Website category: phone
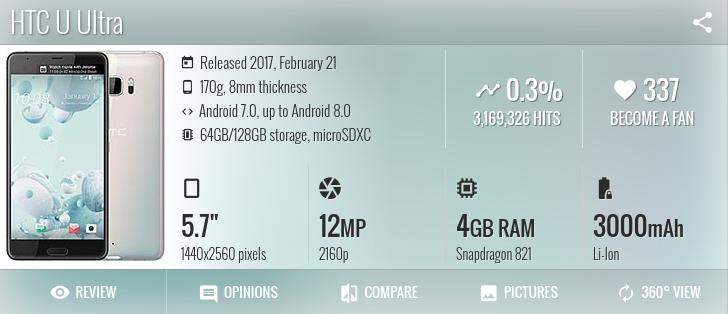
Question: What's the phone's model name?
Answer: HTC U Ultra

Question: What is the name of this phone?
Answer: HTC U Ultra

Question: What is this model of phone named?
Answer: HTC U Ultra

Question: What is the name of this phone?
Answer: HTC U Ultra

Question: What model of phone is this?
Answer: HTC U Ultra

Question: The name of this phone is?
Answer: HTC U Ultra

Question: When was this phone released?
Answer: Released 2017, February 21

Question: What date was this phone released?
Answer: Released 2017, February 21

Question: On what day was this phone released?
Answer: Released 2017, February 21

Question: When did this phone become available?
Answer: Released 2017, February 21

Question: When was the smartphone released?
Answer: Released 2017, February 21

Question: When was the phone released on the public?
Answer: Released 2017, February 21

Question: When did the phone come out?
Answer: Released 2017, February 21

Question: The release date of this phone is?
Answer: Released 2017, February 21

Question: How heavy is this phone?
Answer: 170g

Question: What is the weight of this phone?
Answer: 170g

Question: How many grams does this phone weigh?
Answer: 170g

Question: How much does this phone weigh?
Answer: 170g

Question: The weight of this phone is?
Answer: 170g

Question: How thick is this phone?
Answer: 8mm thickness

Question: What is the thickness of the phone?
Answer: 8mm thickness

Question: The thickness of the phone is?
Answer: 8mm thickness

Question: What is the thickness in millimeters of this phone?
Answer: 8mm thickness

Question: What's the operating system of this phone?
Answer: Android 7.0, up to Android 8.0

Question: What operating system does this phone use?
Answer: Android 7.0, up to Android 8.0

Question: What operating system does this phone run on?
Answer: Android 7.0, up to Android 8.0

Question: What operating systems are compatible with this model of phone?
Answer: Android 7.0, up to Android 8.0

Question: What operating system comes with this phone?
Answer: Android 7.0, up to Android 8.0

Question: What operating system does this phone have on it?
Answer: Android 7.0, up to Android 8.0

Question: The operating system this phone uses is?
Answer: Android 7.0, up to Android 8.0

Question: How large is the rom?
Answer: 64GB/128GB storage

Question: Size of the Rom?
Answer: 64GB/128GB storage

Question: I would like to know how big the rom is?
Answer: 64GB/128GB storage

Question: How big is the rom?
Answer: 64GB/128GB storage

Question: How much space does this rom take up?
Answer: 64GB/128GB storage

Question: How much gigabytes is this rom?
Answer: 64GB/128GB storage

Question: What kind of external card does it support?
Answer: microSDXC

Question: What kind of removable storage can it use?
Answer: microSDXC

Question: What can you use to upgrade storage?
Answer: microSDXC

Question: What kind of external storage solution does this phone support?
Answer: microSDXC

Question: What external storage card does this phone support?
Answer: microSDXC

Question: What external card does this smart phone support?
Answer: microSDXC

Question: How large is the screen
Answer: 5.7"

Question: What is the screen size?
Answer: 5.7"

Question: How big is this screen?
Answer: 5.7"

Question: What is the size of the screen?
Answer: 5.7"

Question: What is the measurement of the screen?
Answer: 5.7"

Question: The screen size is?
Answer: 5.7"

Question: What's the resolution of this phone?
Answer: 1440x2560 pixels

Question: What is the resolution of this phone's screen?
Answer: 1440x2560 pixels

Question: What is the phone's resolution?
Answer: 1440x2560 pixels

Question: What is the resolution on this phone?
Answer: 1440x2560 pixels

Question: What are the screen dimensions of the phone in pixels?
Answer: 1440x2560 pixels

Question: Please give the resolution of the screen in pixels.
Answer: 1440x2560 pixels

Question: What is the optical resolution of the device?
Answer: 1440x2560 pixels

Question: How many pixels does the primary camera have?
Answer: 12 MP

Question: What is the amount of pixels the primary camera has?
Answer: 12 MP

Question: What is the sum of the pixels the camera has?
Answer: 12 MP

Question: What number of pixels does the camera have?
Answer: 12 MP

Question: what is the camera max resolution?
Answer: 12 MP

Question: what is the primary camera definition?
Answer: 12 MP

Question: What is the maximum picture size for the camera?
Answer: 12 MP

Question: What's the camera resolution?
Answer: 2160p

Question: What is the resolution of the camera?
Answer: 2160p